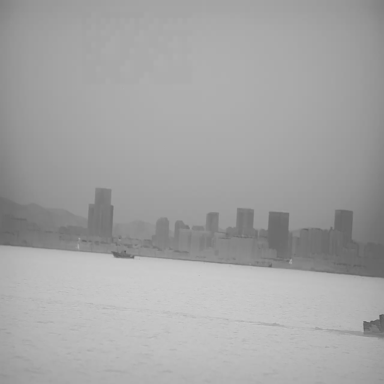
There are two bulk_carriers in the infrared image.